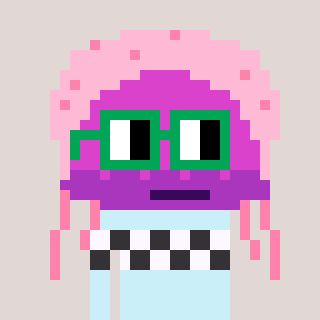
a pixel art character with square green glasses, a jellyfish-shaped head and a cold-colored body on a warm background